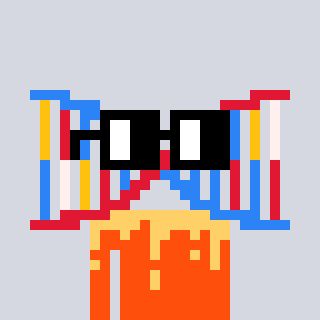
a pixel art character with square black glasses, a dna-shaped head and a orange-colored body on a cool background